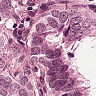
Metastatic tissue present: yes